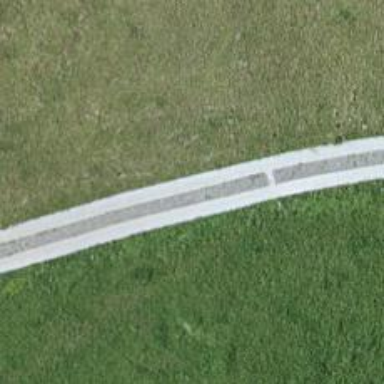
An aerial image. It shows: Service road with concrete lanes.